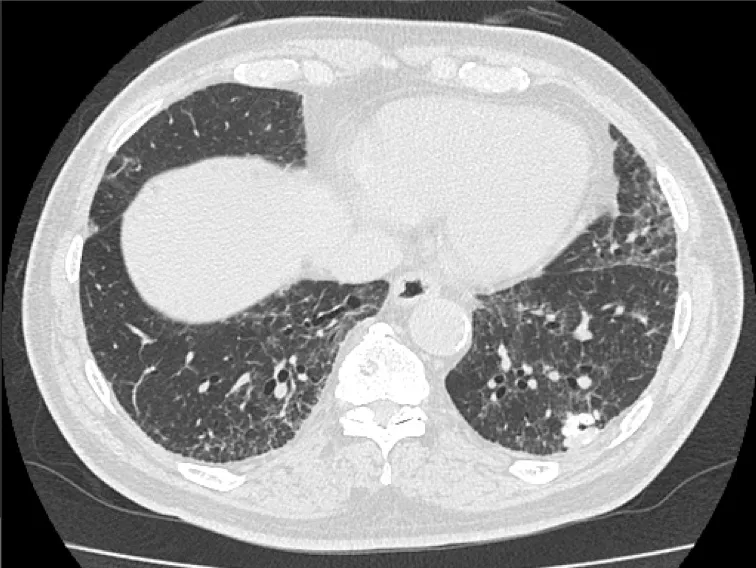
Chest computed tomography scan revealed ground-glass opacity in the basal area of both lungs and nodule in the left lower lobe.
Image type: radiology (ct)